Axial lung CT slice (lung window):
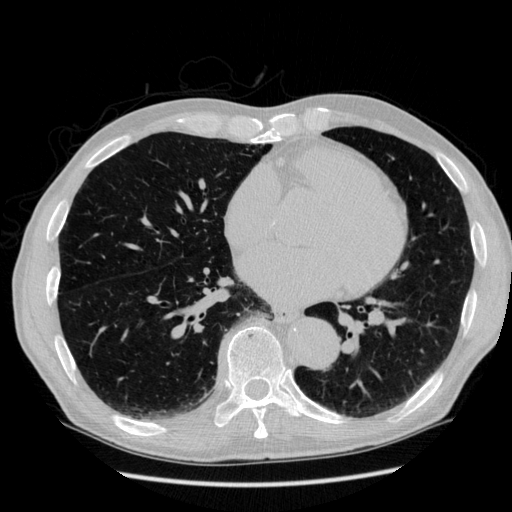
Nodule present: no